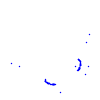
Particle: pion